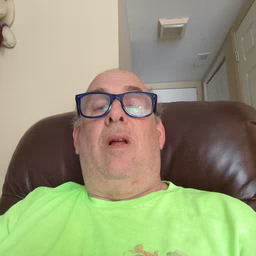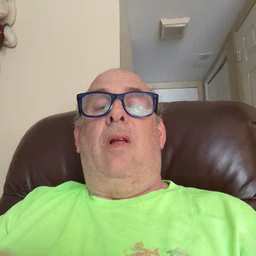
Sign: all